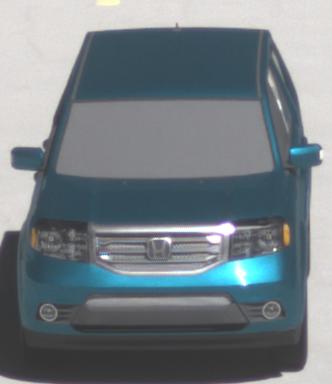
Make: Honda
Model: Pilot
Detailed model: Gen. 2 Facelift
Model produced from: 2012
Model produced until: 2015
Doors: 5
Color: blue
Road condition: dry road
Daytime: midday
Contrast: high contrast